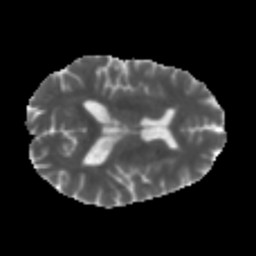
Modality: MD
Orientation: axial
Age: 35
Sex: male
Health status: healthy
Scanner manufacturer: philips
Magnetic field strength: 3 T
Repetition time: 10.02 s
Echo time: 0.07044 s